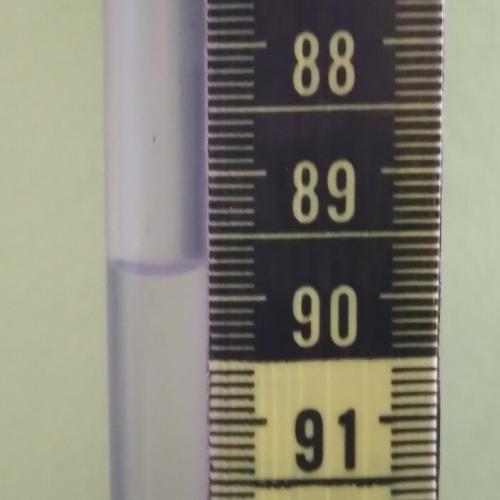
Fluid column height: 89.8 cm